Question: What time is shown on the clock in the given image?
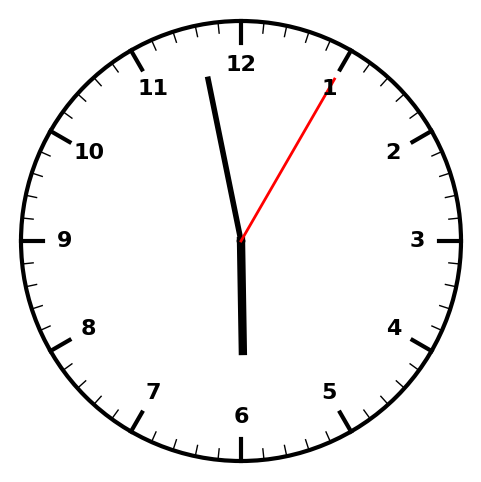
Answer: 05:58:05